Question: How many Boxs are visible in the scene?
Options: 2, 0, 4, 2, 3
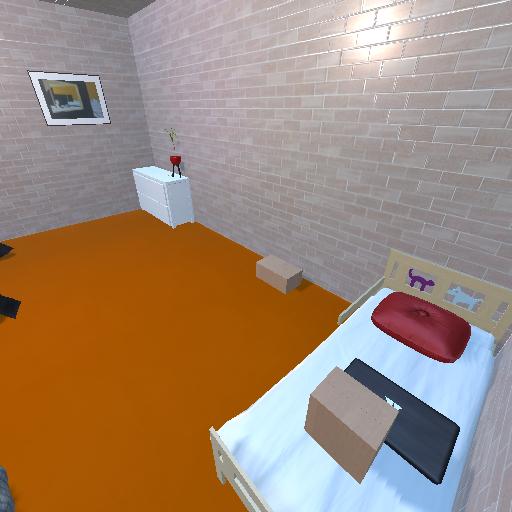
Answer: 2